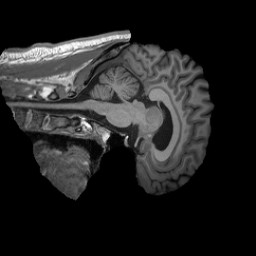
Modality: T1w
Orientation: sagittal
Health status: healthy